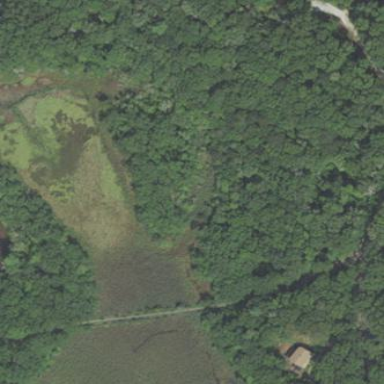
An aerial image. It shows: Swamp in wetland area.